Question: I have this error when inserting values into an association table during transaction:
'Cannot add or update a child row: a foreign key constraint fails (dev.genre, CONSTRAINT fk_Genre_EntityType1 FOREIGN KEY (idEntityType) REFERENCES entitytype (idEntityType) ON DELETE NO ACTION ON UPDATE NO ACTION)'
Here is the part of the schema that describes the tables used:

and here is the create statement of the 'genre' table:
'''
-- -----------------------------------------------------
-- Table 'dev'.'Genre'
-- -----------------------------------------------------
CREATE TABLE IF NOT EXISTS 'dev'.'Genre' (
'idGenre' INT NOT NULL ,
'Name' VARCHAR(45) NULL COMMENT 'musique, spectacle, expo' ,
'idEntityType' INT NOT NULL ,
'idStyle' INT NOT NULL ,
PRIMARY KEY ('idGenre', 'idEntityType', 'idStyle') ,
INDEX 'fk_Genre_EntityType1_idx' ('idEntityType' ASC) ,
INDEX 'fk_Genre_Style1_idx' ('idStyle' ASC) ,
CONSTRAINT 'fk_Genre_EntityType1'
FOREIGN KEY ('idEntityType' )
REFERENCES 'dev'.'EntityType' ('idEntityType' )
ON DELETE NO ACTION
ON UPDATE NO ACTION,
CONSTRAINT 'fk_Genre_Style1'
FOREIGN KEY ('idStyle' )
REFERENCES 'dev'.'Style' ('idStyle' )
ON DELETE NO ACTION
ON UPDATE NO ACTION)
ENGINE = InnoDB;
'''
To resume, the 'Genre' tables references 'EntityType' and 'Style', that's all.
The error occurs when I try to create a new 'Style' and then add an association in the 'Genre' table.
Everything is within a transaction, and what I do is:
- 'Style'- - 'genre'
I've searched quite a while on the web, but the only thing I found was this SO post: <URL>
I'm not sure this is what it is about here, because the error happens on a table that hadn't changed during the transaction ('EntityType'). Or am I missing something?
Can someone explain me the reason why I have this error please? (I'm stuck here)
Also, if it really have something to do with the SO post I mentioned earlier, is there a "clean" way of doing that kind of inserts without writing my own rollback mechanism?
Thanks for your answers
the first query to insert a new style is:
'''
CREATE PROCEDURE 'Entity_CreateStyle'
(
IN p_name varchar(45),
OUT op_idStyle int(11)
)
BEGIN
insert into Style(idParentStyle, Name, IsValidated)
values(null, p_name, 0);
SET op_idStyle = LAST_INSERT_ID();
END
'''
the next one, that produces the error:
'''
CREATE PROCEDURE 'Entity_AssociateStyleWithEntityType'
(
IN p_idGenre int(11),
IN p_Name varchar(45),
IN p_idEntityType int(11),
IN p_idStyle int(11)
)
BEGIN
insert into Genre(idGenre, Name, idEntityType, idStyle)
values(p_idGenre, p_Name, p_idEntityType, p_idStyle);
END
'''
both are actually stored procedures that we call from C# using MySQL.Net connector
the 'p_idEntityType' comes from the model (MVC) and I checked it's value is correct and exists in 'EntityType' table.
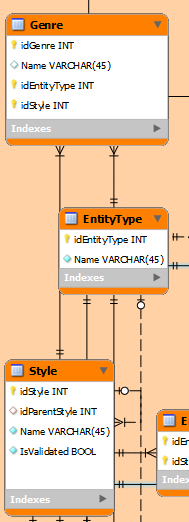
Answer: The error message is clear: entitytype is referenced by genre. This means that ALL rows in entitytype must have a match in genre, or can't be inserted. There is a match when genre.entitytype = entitytype.entitytype.